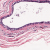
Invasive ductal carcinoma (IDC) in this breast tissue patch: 0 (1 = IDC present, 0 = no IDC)